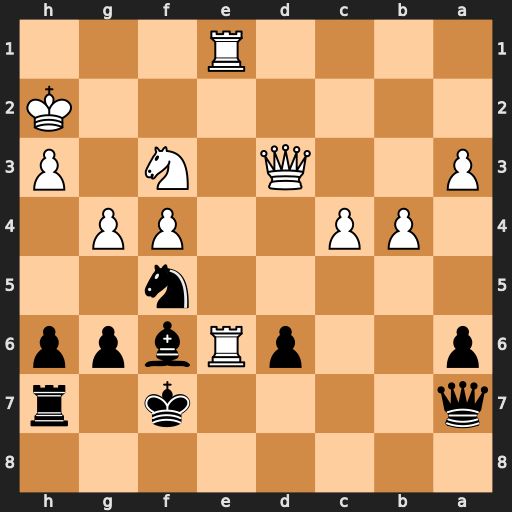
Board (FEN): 8/q4k1r/p2pRbpp/5n2/1PP2PP1/P2Q1N1P/7K/4R3
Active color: b
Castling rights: -
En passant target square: -
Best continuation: Qf2+ Kh1 Ng3#